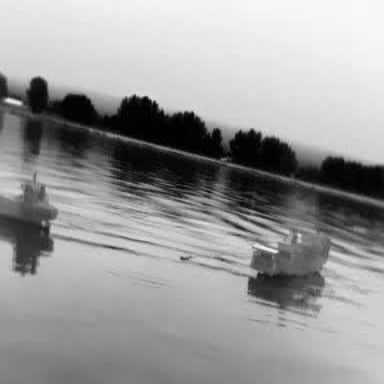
There are two objects shown in the infrared image, including a liner, and a container_ship.